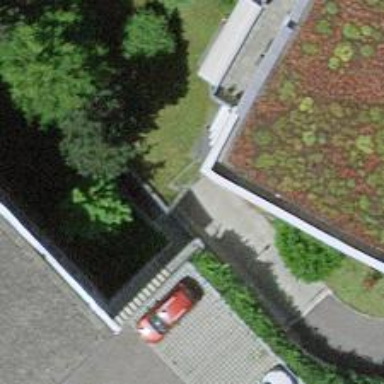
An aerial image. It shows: Parking entrance.